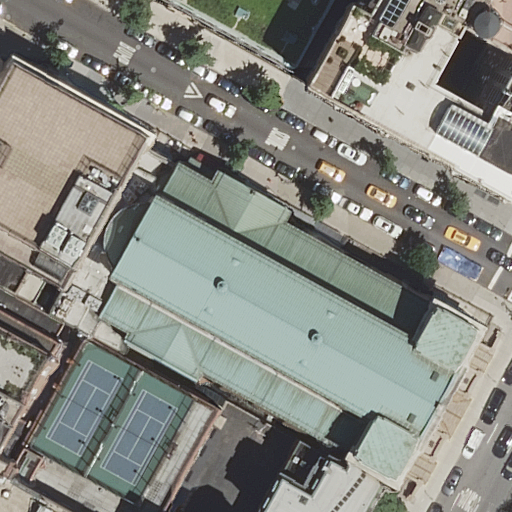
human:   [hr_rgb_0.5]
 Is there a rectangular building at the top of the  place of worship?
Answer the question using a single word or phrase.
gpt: yes

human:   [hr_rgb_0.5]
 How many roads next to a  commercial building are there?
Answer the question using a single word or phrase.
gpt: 0

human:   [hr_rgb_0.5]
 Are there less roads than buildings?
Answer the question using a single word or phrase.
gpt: yes

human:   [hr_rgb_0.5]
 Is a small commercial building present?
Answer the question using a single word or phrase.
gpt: no

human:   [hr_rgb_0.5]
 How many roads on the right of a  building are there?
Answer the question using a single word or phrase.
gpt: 1

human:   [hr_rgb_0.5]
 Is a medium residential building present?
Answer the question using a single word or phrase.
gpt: yes

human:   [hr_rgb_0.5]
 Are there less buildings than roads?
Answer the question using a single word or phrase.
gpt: no

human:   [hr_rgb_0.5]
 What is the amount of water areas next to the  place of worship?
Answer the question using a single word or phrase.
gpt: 0

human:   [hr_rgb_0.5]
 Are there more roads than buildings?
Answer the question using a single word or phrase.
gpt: no

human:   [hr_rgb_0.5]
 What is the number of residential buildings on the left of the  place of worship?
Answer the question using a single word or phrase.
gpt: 1

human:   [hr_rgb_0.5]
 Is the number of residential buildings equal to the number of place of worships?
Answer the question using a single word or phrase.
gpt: no

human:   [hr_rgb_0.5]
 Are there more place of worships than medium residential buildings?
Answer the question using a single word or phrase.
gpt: no

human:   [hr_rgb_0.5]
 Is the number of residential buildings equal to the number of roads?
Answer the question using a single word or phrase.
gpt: no

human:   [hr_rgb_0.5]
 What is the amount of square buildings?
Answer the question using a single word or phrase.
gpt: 0

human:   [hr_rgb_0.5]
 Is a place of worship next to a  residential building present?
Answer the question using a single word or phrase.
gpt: yes

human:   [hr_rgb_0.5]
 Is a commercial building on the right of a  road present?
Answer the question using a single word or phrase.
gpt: no

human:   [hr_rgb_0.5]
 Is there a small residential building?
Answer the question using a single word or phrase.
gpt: no

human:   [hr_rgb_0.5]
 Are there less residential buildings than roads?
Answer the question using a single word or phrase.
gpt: no

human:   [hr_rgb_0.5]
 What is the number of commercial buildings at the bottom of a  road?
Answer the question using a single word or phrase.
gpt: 0

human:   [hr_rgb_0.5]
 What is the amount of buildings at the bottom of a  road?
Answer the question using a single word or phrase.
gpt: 2

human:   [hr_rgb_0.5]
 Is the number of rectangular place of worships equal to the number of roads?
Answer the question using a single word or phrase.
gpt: no

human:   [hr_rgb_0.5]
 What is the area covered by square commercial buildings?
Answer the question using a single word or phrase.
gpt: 0m2

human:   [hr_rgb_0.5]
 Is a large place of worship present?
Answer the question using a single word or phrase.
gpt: yes

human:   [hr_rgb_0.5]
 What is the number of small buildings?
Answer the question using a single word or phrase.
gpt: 0

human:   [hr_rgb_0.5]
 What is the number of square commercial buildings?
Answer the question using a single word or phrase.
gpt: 0

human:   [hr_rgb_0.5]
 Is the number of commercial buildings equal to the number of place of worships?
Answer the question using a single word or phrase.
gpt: no

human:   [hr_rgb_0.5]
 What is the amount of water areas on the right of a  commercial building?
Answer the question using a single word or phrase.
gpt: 0

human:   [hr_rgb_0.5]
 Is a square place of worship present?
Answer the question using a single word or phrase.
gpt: no

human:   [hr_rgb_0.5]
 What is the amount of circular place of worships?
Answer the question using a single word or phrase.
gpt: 0

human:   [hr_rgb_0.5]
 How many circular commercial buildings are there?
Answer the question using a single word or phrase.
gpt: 0

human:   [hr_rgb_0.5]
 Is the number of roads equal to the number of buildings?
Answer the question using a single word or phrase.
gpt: no

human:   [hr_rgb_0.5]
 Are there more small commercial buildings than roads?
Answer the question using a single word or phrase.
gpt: no

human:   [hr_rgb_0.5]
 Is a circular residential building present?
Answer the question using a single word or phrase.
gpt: no

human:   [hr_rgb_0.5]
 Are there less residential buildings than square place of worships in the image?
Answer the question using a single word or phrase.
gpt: no

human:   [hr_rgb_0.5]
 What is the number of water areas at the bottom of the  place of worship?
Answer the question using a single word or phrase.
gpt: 0

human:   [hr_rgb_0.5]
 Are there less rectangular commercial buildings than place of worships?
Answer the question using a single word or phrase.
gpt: yes